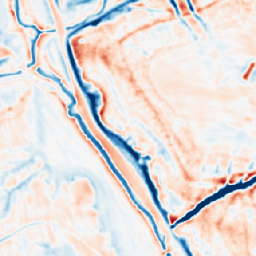
Category: multiscale
Decomposition family: dog
Decomposition parameters: sigma_low: 1
sigma_high: 5
Upsampling method: area
Upsampling parameters: scale: 4
Upsampling scale: 4